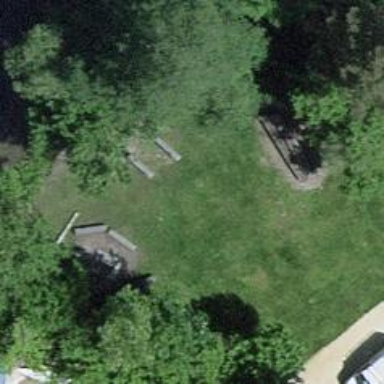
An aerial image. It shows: BBQ amenity.